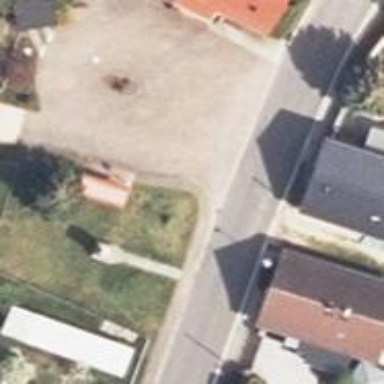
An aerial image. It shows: Footway.